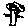
Label: tree